Aerial crown-view tile of a tropical tree (Barro Colorado Island, Panama), acquired 20250317:
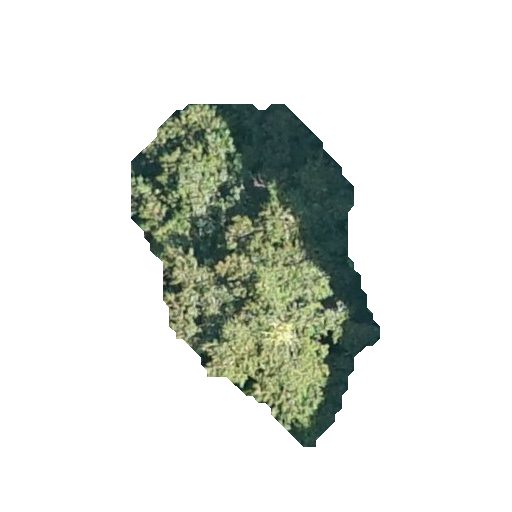
Species: Virola sebifera
GBIF accepted scientific name: Virola sebifera
Crown area: 82.073 m²